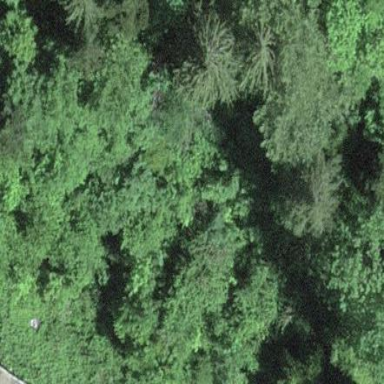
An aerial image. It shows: Deciduous broadleaved scrub in the natural environment.